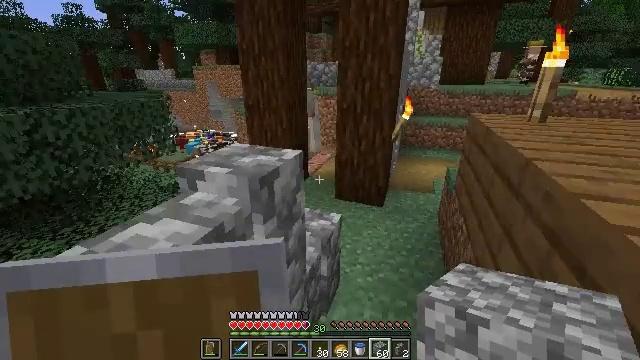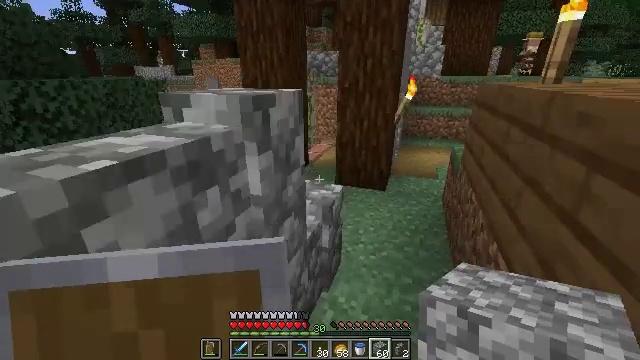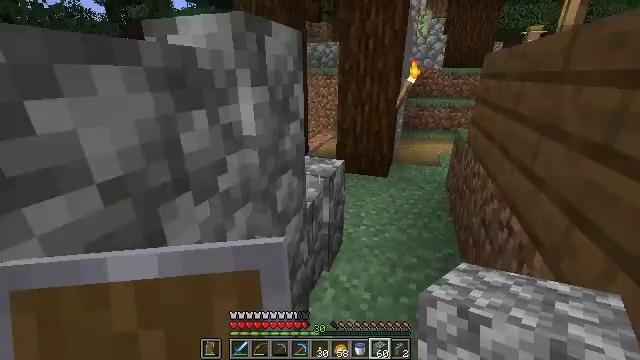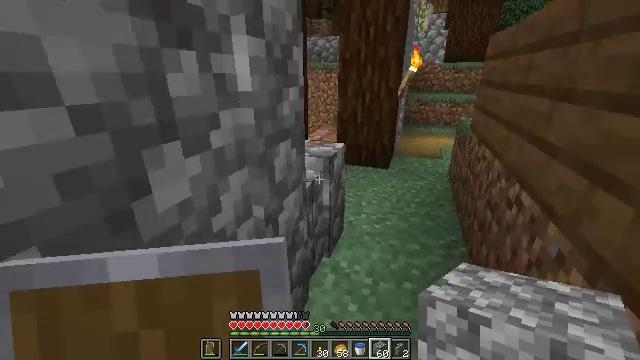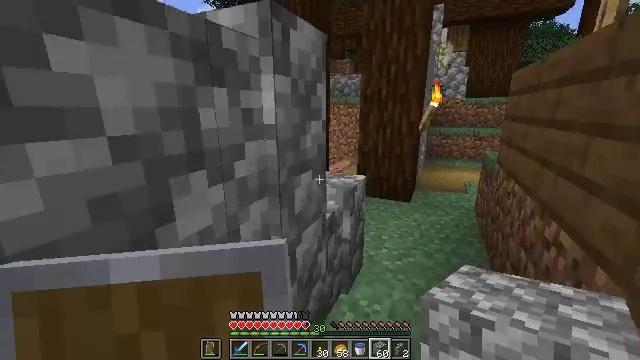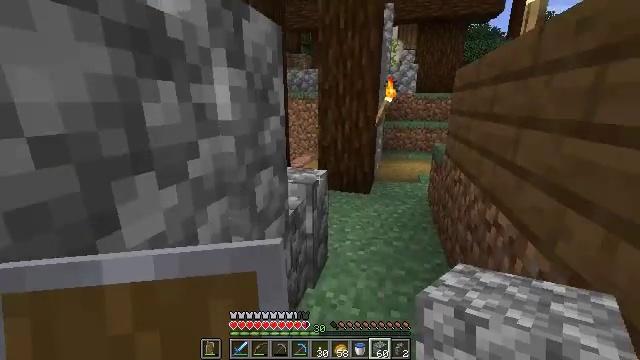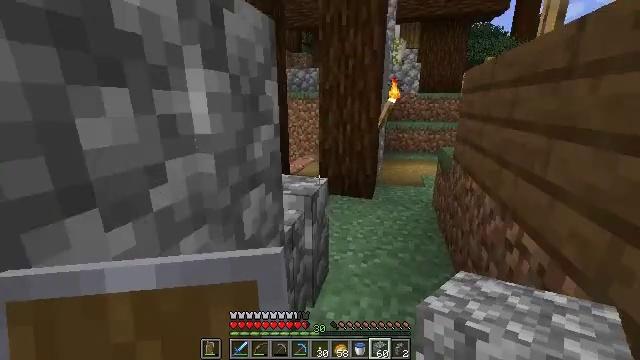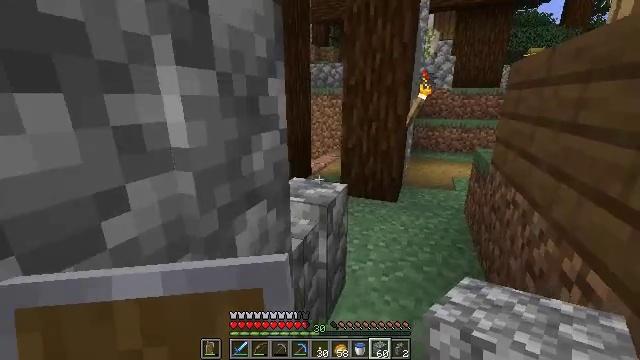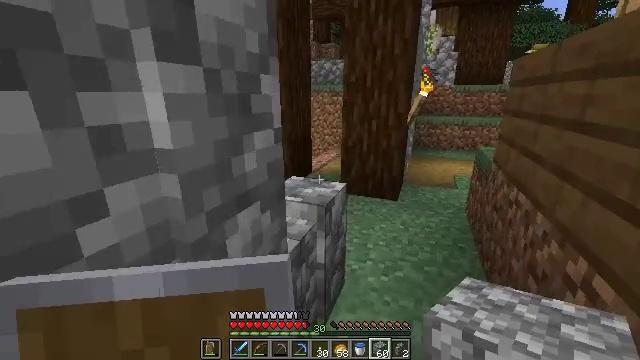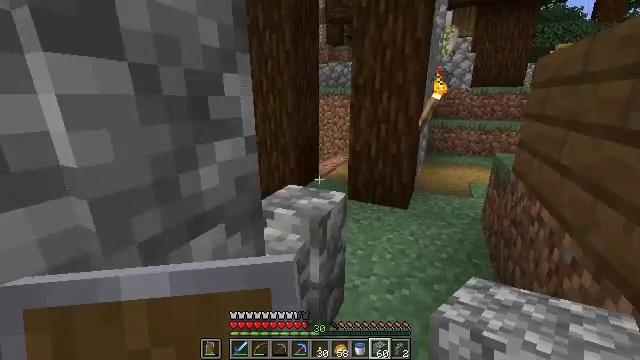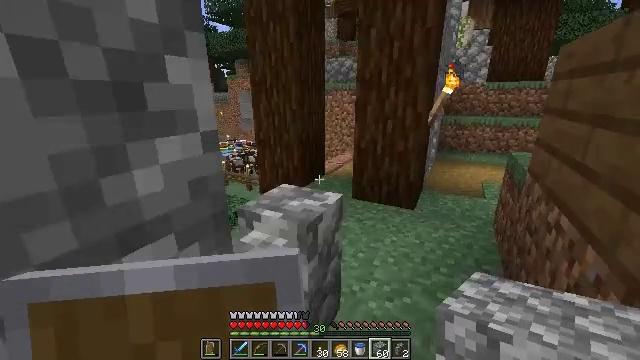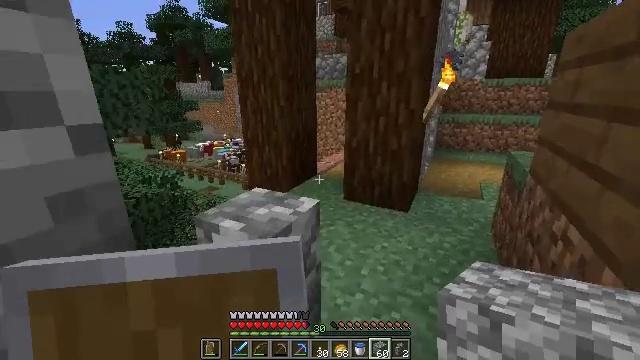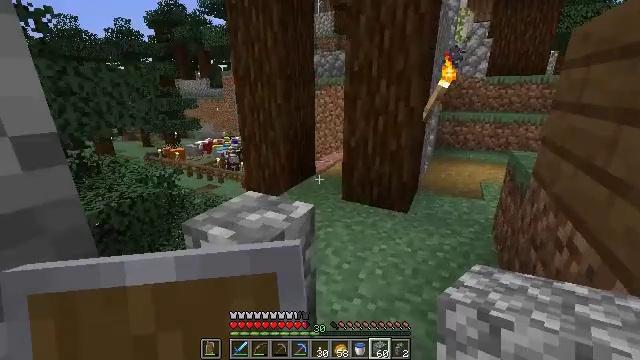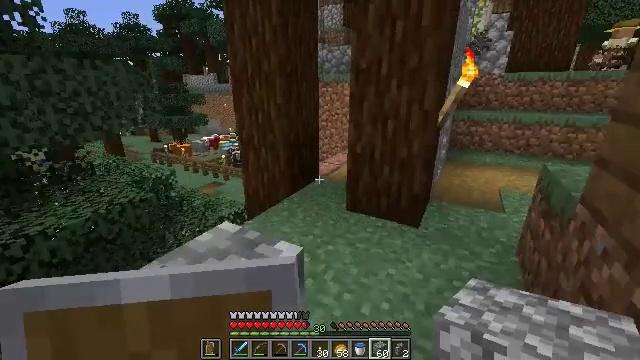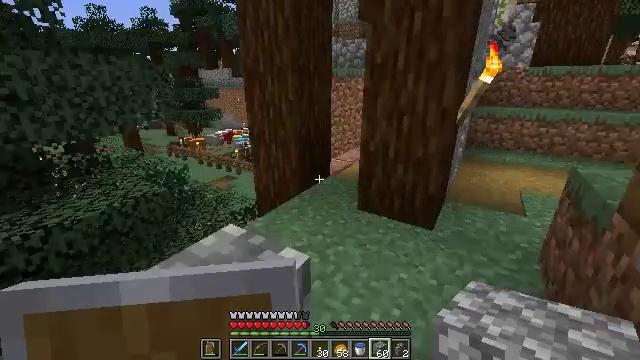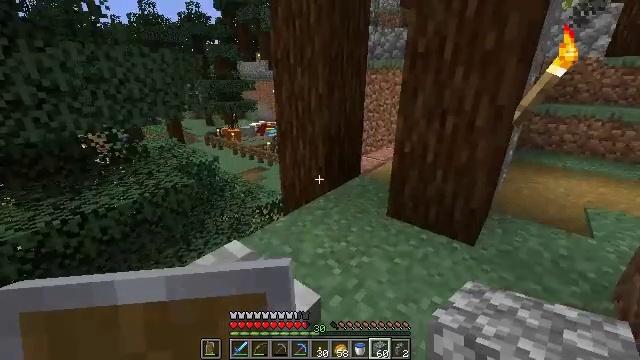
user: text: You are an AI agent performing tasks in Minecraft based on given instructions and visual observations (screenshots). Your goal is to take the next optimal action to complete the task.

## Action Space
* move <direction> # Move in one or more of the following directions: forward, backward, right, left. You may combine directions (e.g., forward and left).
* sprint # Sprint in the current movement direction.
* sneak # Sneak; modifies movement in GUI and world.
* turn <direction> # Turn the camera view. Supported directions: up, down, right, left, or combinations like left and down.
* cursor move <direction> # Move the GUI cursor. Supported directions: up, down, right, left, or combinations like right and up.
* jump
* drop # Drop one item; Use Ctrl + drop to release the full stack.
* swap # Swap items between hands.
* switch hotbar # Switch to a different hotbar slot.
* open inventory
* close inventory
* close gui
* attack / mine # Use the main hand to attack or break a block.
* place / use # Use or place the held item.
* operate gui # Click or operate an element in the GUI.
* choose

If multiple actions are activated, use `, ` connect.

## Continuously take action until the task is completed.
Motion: motion action
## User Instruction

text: Mine the cobblestone wall for materials.
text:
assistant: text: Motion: no_op
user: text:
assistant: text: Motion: no_op
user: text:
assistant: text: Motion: no_op
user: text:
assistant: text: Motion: turn left and up
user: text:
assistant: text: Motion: move forward, turn right and down
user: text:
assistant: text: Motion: move forward
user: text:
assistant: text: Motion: move forward and move right, turn left
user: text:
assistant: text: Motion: move forward and move right
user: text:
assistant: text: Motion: move forward and move right, turn left
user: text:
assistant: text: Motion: move forward and move right, turn left
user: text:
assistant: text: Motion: move forward
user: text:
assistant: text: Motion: move forward
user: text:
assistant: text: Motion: move forward, turn left
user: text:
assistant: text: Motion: move forward, turn left and down
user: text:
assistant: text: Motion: turn left and down
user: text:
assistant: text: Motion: turn left and down
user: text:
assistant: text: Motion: turn left and down
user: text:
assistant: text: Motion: no_op
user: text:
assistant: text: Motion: turn down
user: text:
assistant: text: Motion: move forward
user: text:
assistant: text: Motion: move forward and move right
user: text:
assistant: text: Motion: move forward and move right
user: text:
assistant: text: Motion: move forward and move right
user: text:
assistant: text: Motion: move forward, turn left and down
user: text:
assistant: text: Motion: move forward, turn left and down
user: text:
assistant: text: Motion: move forward, turn left and down
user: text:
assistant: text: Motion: move forward, turn left
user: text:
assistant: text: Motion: move forward
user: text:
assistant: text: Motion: move forward
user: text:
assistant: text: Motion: move forward